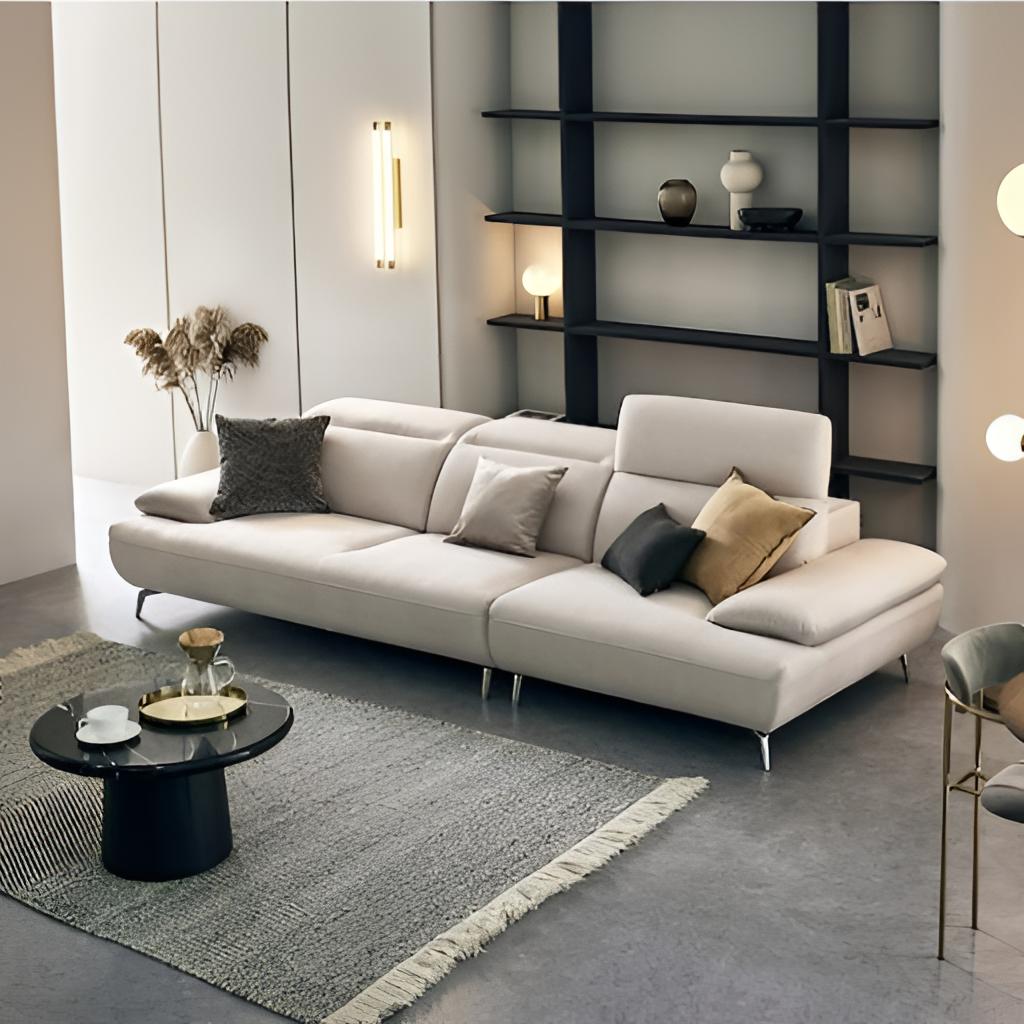
leather sectional sofa, living room, contemporary, cream paint wallpaper, with solid pattern, concrete flooring, with smooth pattern